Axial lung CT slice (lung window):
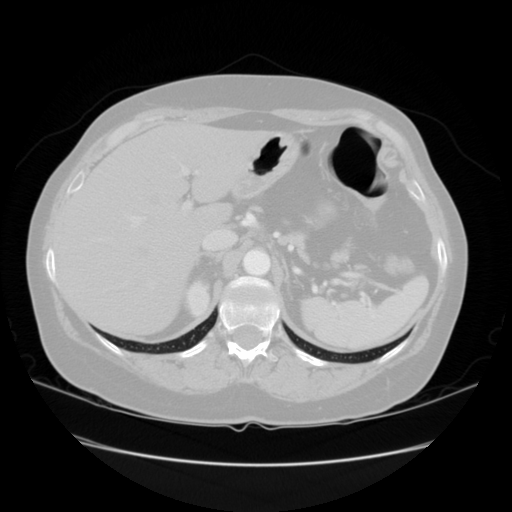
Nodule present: no